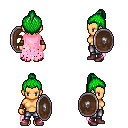
a pixel art fantasy rpg character, female body template, human, tanned skin, pink tattered cape, metal pants, green short topknot hairstyle, cloth bracers, maroon shoes, shield, four views (front, back, left, right), 2x2 character sprite sheet, small pixel art, hard edges, no anti-aliasing